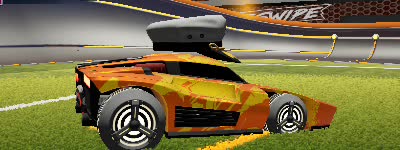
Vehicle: breakout